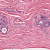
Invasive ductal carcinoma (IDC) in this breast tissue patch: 0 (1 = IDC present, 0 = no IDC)